Question: So I changed the style of the Holo Theme with the <URL> to my own color. But when I select text inside an edit text, the "markers" at the selected positions are still blue. How can I change it?

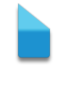
Answer: The worst part here was to find the "name" for this item and how it is called inside the theme. So I looked through every drawable in the android SDK folder and finally found the drawables named "text_select_handle_middle", "text_select_handle_left" and "text_select_handle_right".
So the solution is simple: Add these drawables with customized design/color to your drawable folder and add them to your theme style definition like:
'''
<style name="MyCustomTheme" parent="@style/MyNotSoCustomTheme">
<item name="android:textSelectHandle">@drawable/text_select_handle_middle</item>
<item name="android:textSelectHandleLeft">@drawable/text_select_handle_left</item>
<item name="android:textSelectHandleRight">@drawable/text_select_handle_right</item>
</style>
'''